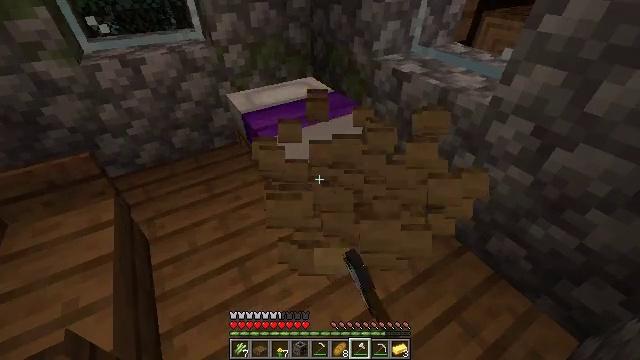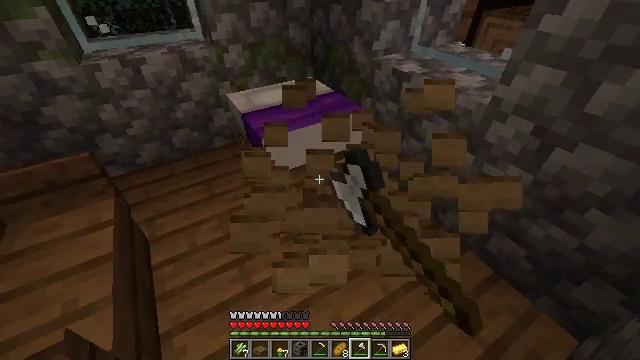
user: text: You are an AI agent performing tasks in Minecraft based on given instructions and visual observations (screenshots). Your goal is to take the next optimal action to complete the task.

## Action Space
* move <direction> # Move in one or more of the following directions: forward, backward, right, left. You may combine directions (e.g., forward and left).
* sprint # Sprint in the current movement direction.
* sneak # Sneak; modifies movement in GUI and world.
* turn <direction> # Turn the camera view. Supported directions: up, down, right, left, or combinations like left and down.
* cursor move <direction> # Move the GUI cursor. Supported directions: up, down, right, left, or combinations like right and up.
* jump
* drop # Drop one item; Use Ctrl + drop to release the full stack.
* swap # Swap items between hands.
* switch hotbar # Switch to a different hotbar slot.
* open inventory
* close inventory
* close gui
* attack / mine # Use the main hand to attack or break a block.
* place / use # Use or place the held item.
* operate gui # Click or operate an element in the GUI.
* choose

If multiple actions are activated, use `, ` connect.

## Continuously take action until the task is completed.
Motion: motion action
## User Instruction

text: Disassemble the purple bed for relocation.
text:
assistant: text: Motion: attack / mine
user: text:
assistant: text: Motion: attack / mine